Question: In our program we are using a web service to pull back data from a third party into our program.
Ever since we updated to Delphi XE from Delphi 2009, Windows server 2003 users are receiving the following error message when making a SOAP call to the web service.

msvcrt.dll on Server 2003 does not have the procedure _ftol2_sse which is now being called for some reason..
I know this procedure was not being called when we had our source code on Delphi 2009 because I don't get this error on Windows server 2003 when running those builds.
Is this feasible? Could a change in the IDE affect which dll procedures are being called? Does anyone have any insight or ideas on how I might track down or fix this error?
Thanks
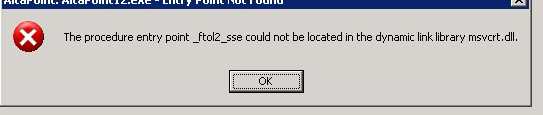
Answer: This is the third similar question you have asked on this topic. I'll attempt to give you some background information and help you work out what is going on.
First of all it's important to know that msvcrt.dll is a system component. It is not the MSVC runtime. It is supplied as part of Windows. Back in the bad old days, in the mid-90s, a lot of devlopers assumed that the MSVC6 runtime was always available. And they neglected to install that runtime as part of their program's installation. This occasionally caused trouble when the install program happened to find a machine without MSVC6.
The MSVC team moved to differently named runtime DLLs, msvcrt70.dll, msvcrt80.dll and so on. And they educated the developers that installing the MSVC runtime should be part of all MSVC application's installation programs.
But the Windows team wanted to help out legacy apps that had installers that assumed MSVC6 runtime was available. So they took the MSVC6 runtime under their control and started shipping it with Windows. I think this started around the time of Windows 2000 or XP.
The point I am trying to make is that msvcrt.dll is a system DLL over which you have no control. In your previous questions you have described your attempts to modify that DLL. Don't do that.
Now, from what I can glean, the version of msvcrt.dll that shipped with 2003 server does not export a function named '_ftol2_sse'. Hardly surprising since SSE floating point was not widely available back in the days of 2003 server. Clearly something in your system is resulting in an attempt to import '_ftol2_sse'.
You should be able to work out what is provoking this by using <URL>. Use the functions on the Profile menu to start your application and study closely the logs. You should be able to see the chain of events that lead to an attempt to link to '_ftol2_sse'.
I'd be surprised if any of the Windows code linked to msvcrt.dll. That library is provided purely as a prop for legacy apps that link against MSVC6. But you never know.
Also try loading your executable in Dependency Walker. Look at the list of imported DLLs. Check to see if msvcrt.dll is in the list. If so, see what functions your executable imports, and if '_ftol2_sse' is in that list. If so then you'll be able to find it somewhere in the Delphi source code.
From the various similar sounding reports on the web I suspect that the problem you face is benign. Many of the people reporting the same issue can OK the dialogs and have their program continue without problem. This suggests that you can simply suppress the error reporting and so solve your problem. Use the <URL> function to do so. You want to include the 'SEM_FAILCRITICALERRORS' flag.
Be aware that 'SetErrorMode' has a rather perverse interface. Almost all code that I have ever seen uses it incorrectly. Including the code in the Delphi RTL, and so many of the commonly used Delphi third party libraries. Raymond Chen, as usual, <URL>.
Could switching compilers provoke the behaviour change? Certainly they could. Either the library code that you are using is implemented differently. Or perhaps the error mode is somehow different at the crucial moment.